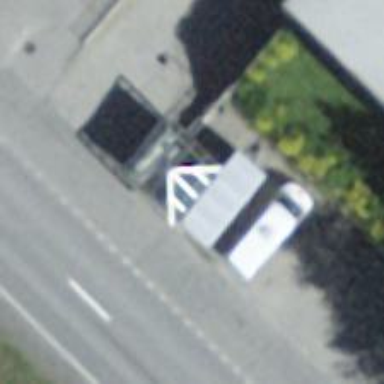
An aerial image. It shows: Bus stop with shelter. It is platform for public transport.